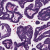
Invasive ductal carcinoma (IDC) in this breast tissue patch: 0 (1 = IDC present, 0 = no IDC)